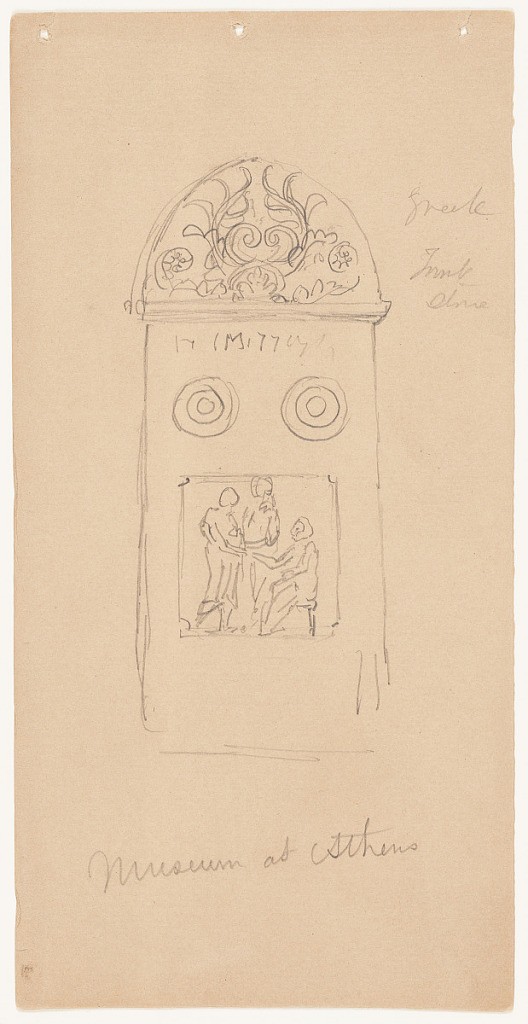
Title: Tombstone in the Museum at Athens, Greece
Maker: Frederic Edwin Church, American, 1826–1900
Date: April 14–25, 1869
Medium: Graphite on tan wove paper
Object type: Drawing
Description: Field sketch of an ancient Greek tombstone in the Museum at Athens, Greece. At the center of the tombstone, a scene is carved that depicts three interacting figures--one seated. Two medallions are carved above this vignette. A semicircular portion at top is decorated with carvings of elegantly interweaving leaves and foliage.